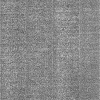
Atmospheric dust classification: dusty